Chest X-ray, PA view. Patient: 59 years old, sex F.
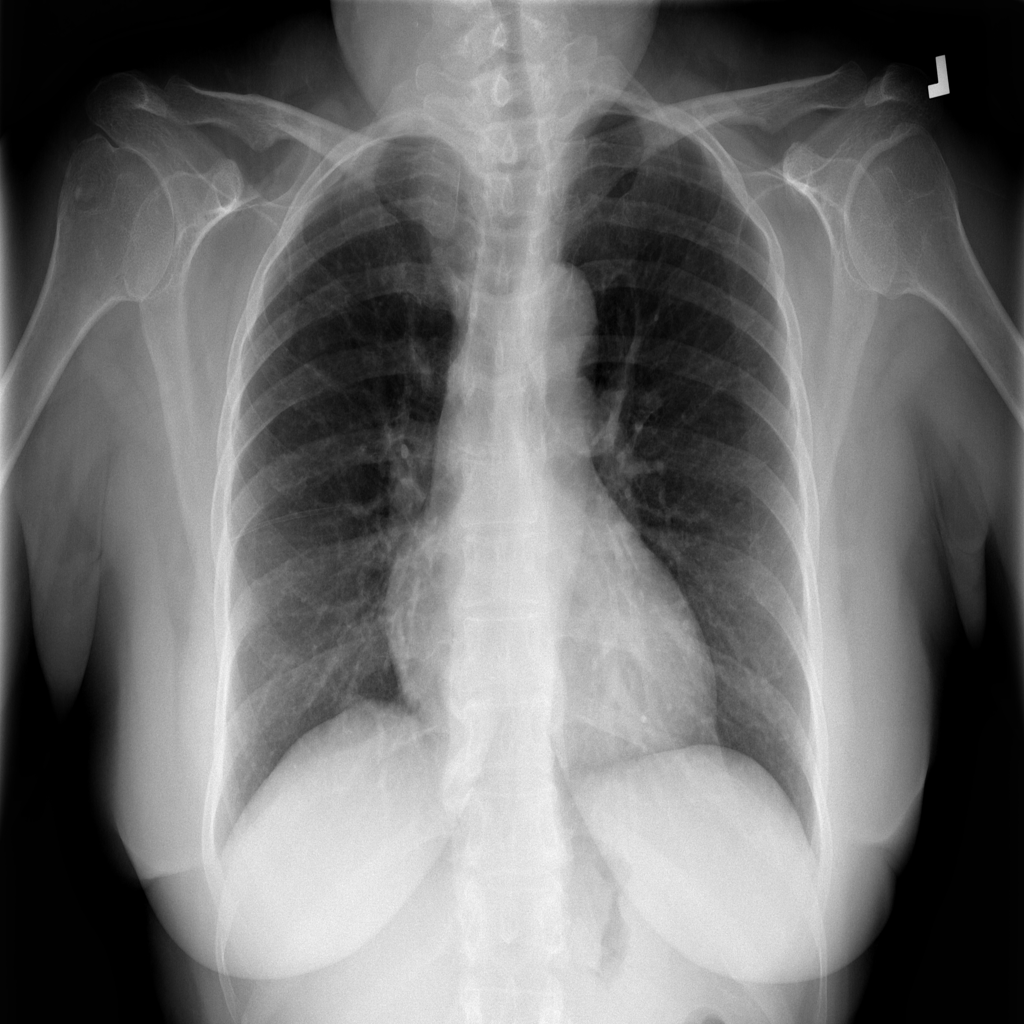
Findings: Cardiomegaly